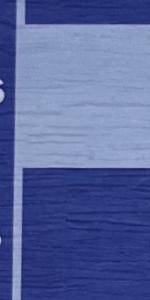
Label: Empty